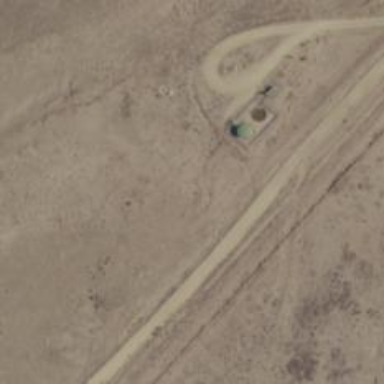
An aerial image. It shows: Storage tank that is man-made.